Interaction volume radius: 5 \u00c5
Interaction volume height: 15 \u00c5
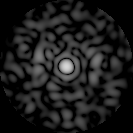
Disorder parameter: 0.8254